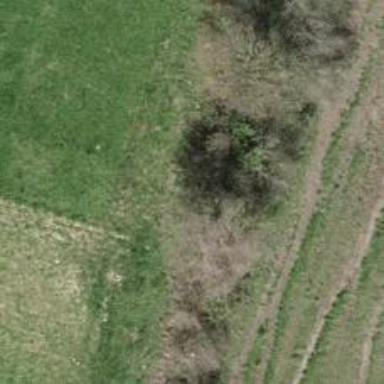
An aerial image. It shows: Row of trees in natural setting.